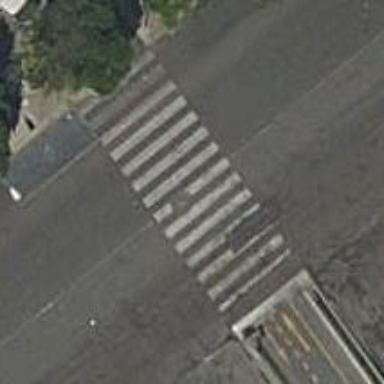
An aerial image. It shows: Uncontrolled crossing on the road.